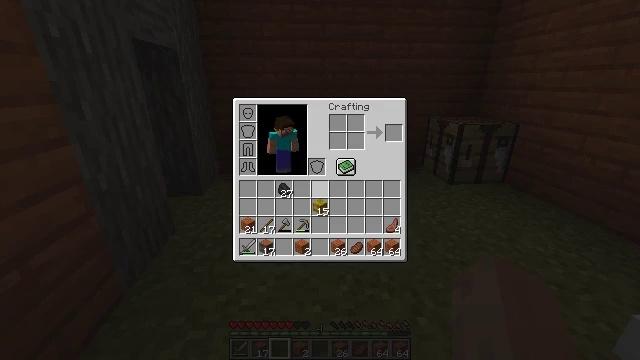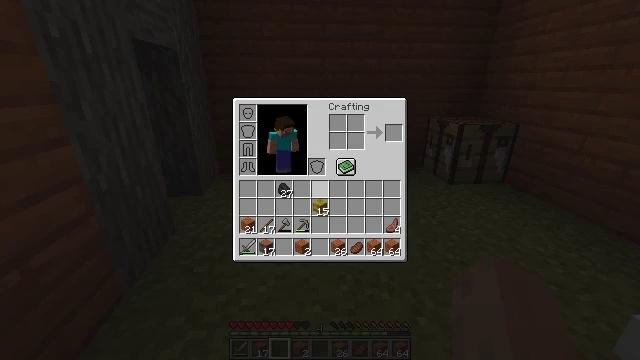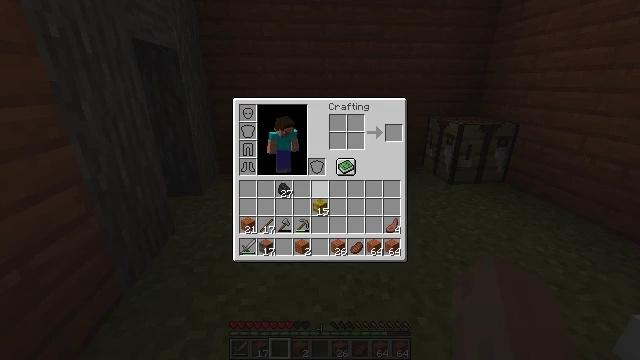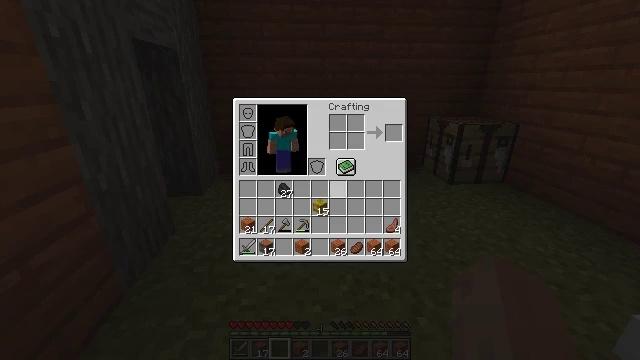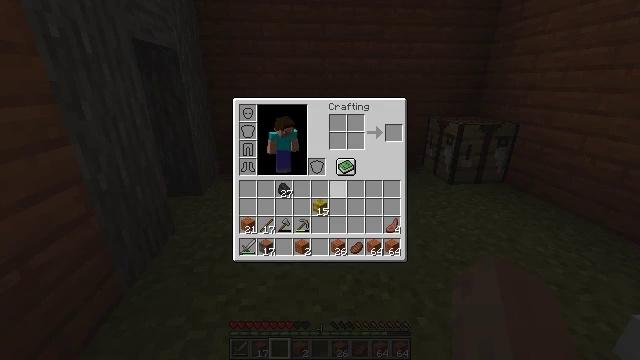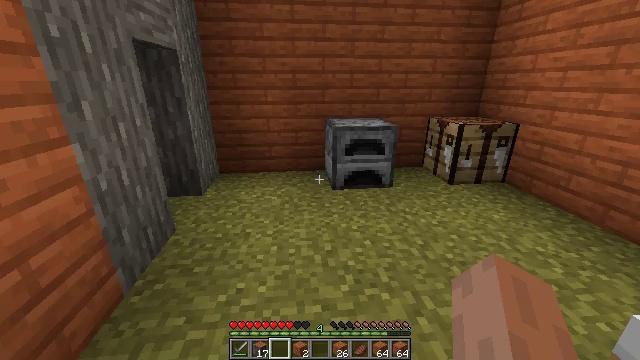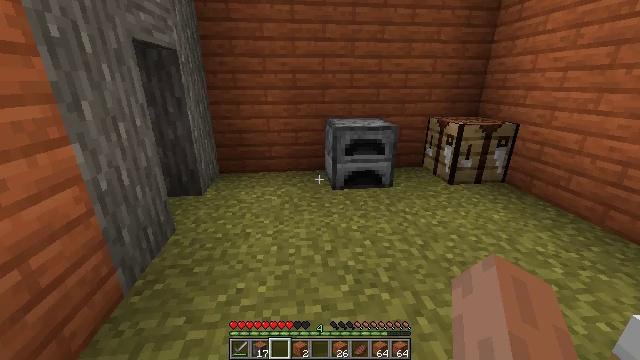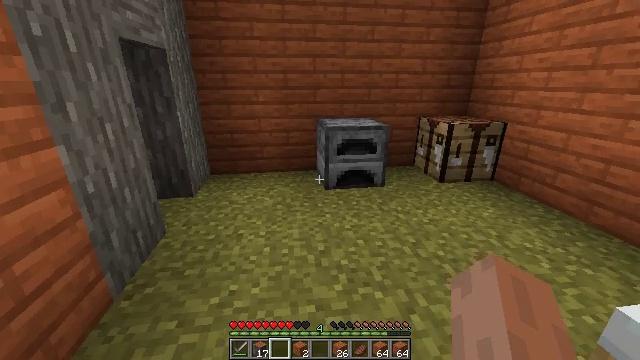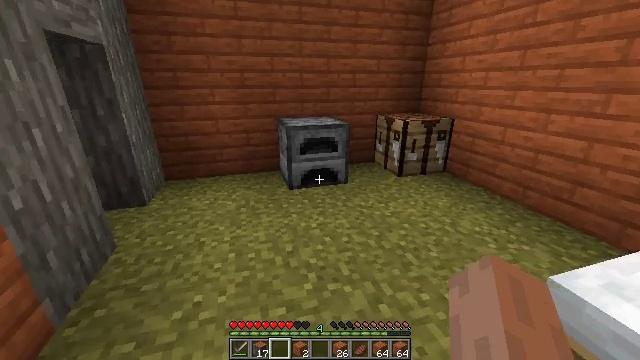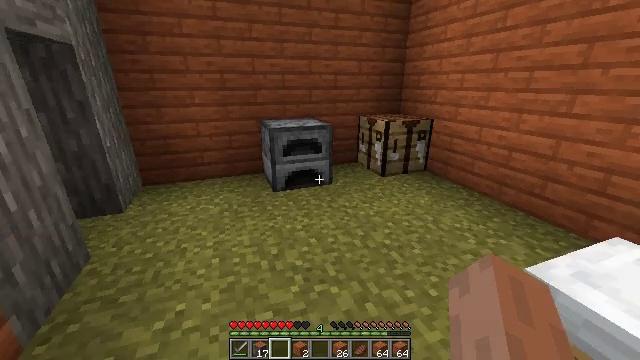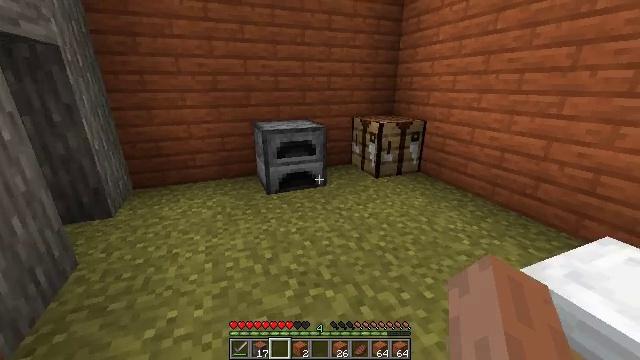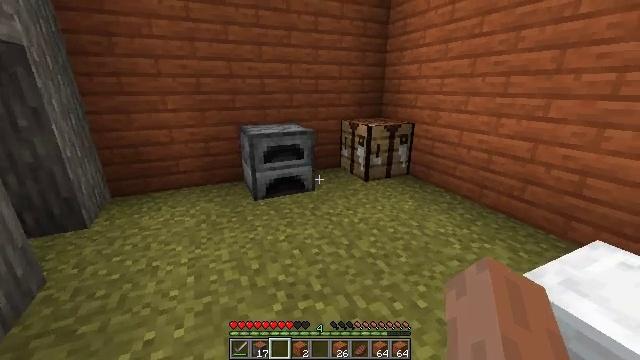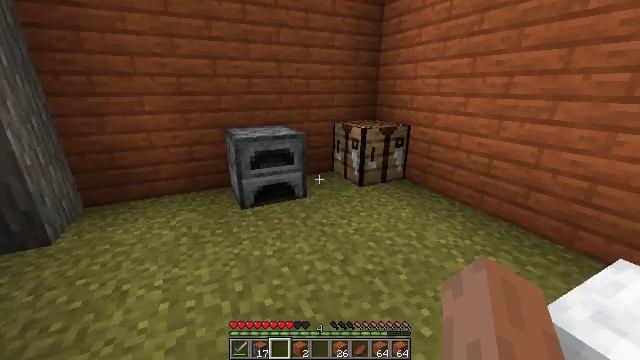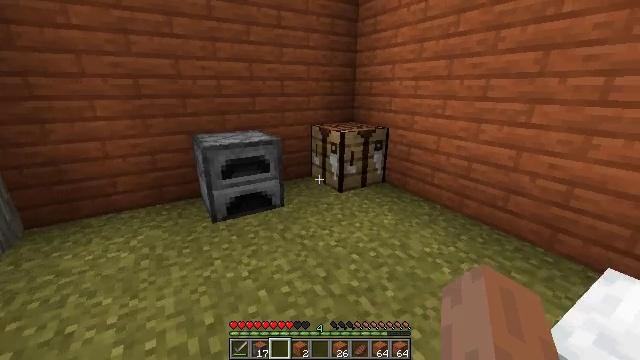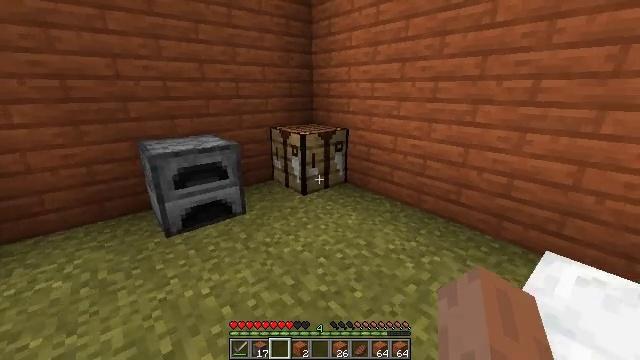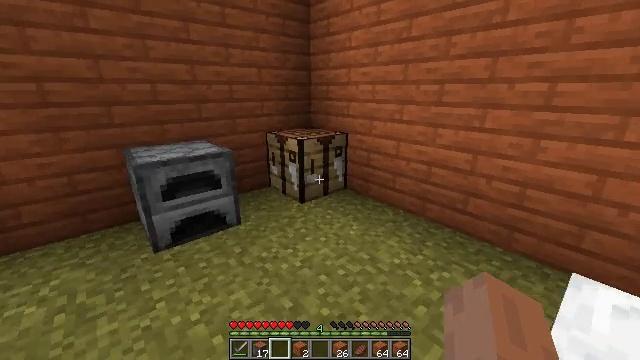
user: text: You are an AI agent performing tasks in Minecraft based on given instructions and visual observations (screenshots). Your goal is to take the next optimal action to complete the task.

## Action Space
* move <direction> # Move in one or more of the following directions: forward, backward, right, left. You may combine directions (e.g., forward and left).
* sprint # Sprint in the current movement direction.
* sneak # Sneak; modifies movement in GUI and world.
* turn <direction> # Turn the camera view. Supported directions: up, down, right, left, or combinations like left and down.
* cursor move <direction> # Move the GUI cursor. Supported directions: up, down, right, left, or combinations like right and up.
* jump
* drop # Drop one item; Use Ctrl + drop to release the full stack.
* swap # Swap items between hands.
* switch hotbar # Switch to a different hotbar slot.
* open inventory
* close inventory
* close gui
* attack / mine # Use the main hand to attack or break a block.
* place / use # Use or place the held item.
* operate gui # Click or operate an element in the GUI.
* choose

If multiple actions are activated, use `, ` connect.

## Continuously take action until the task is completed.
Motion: motion action
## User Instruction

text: Interact with the crafting table to make an acacia door.
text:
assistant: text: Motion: close inventory
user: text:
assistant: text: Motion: close inventory
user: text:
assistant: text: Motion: close inventory
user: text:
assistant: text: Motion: open gui
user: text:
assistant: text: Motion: no_op
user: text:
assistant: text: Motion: no_op
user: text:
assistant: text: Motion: close gui
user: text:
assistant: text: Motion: turn right, open inventory
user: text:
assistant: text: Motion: turn right, open inventory
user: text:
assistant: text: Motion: turn right
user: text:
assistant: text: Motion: move forward, turn right
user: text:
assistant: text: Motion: move forward, turn right
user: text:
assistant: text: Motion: move forward, turn right
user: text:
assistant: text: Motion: move forward, turn right
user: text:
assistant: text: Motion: move forward, turn right
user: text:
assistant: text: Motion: move forward
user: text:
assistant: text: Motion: move forward, turn right
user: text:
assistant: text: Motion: move forward
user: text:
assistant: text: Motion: move forward
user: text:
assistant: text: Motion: move forward, turn right
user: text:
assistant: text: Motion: move forward
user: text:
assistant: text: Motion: move forward
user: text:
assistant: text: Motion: move forward
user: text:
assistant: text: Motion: move forward
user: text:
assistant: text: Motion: move forward, turn down
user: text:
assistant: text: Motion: move forward, turn down
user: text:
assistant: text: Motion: move forward, turn left and down
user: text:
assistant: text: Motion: move forward, turn left and down
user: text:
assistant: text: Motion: move forward, turn left and down
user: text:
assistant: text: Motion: move forward, turn left and down